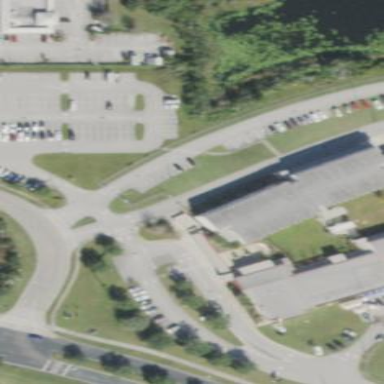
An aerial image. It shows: School building.